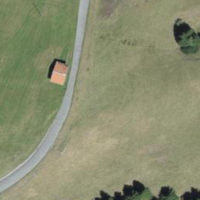
EUNIS habitat code: 26
Species observed at this site:
Tussilago farfara